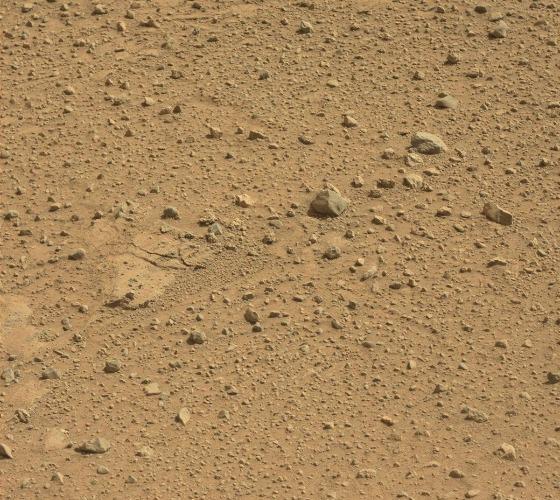
Terrain classes present: Bedrock, Gravel / Sand / Soil, Rock, Shadow